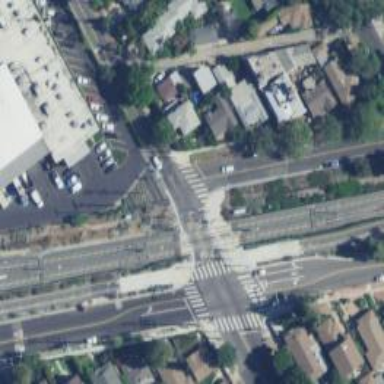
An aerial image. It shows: Marked footway crossing with zebra markings.